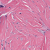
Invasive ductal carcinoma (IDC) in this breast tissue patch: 1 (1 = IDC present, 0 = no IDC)